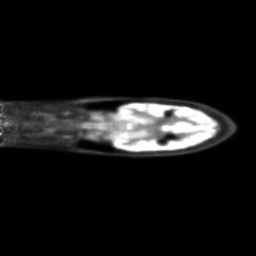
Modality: PET
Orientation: coronal
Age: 21
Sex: male
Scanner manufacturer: siemens